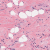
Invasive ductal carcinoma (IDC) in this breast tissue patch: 0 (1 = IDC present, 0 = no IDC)